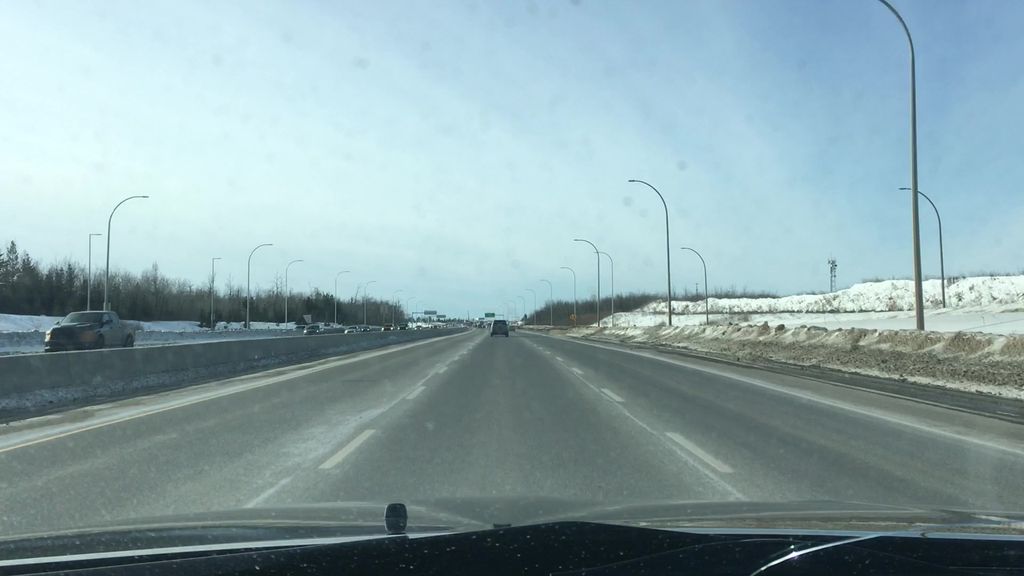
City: edmonton